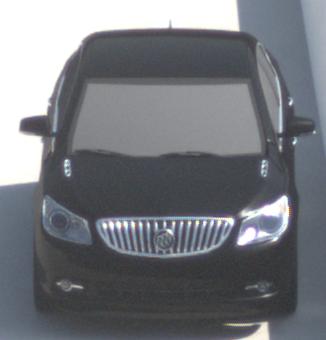
Make: Buick
Model: LaCrosse
Detailed model: Gen. 2
Model produced from: 2009
Model produced until: 2016
Doors: 4
Color: black
Road condition: dry road
Daytime: morning or afternoon
Contrast: high contrast